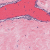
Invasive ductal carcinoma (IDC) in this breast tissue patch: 0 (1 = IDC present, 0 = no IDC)